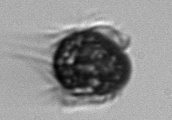
Label: Mesodinium